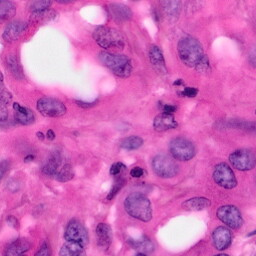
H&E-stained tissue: Pancreatic